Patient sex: F
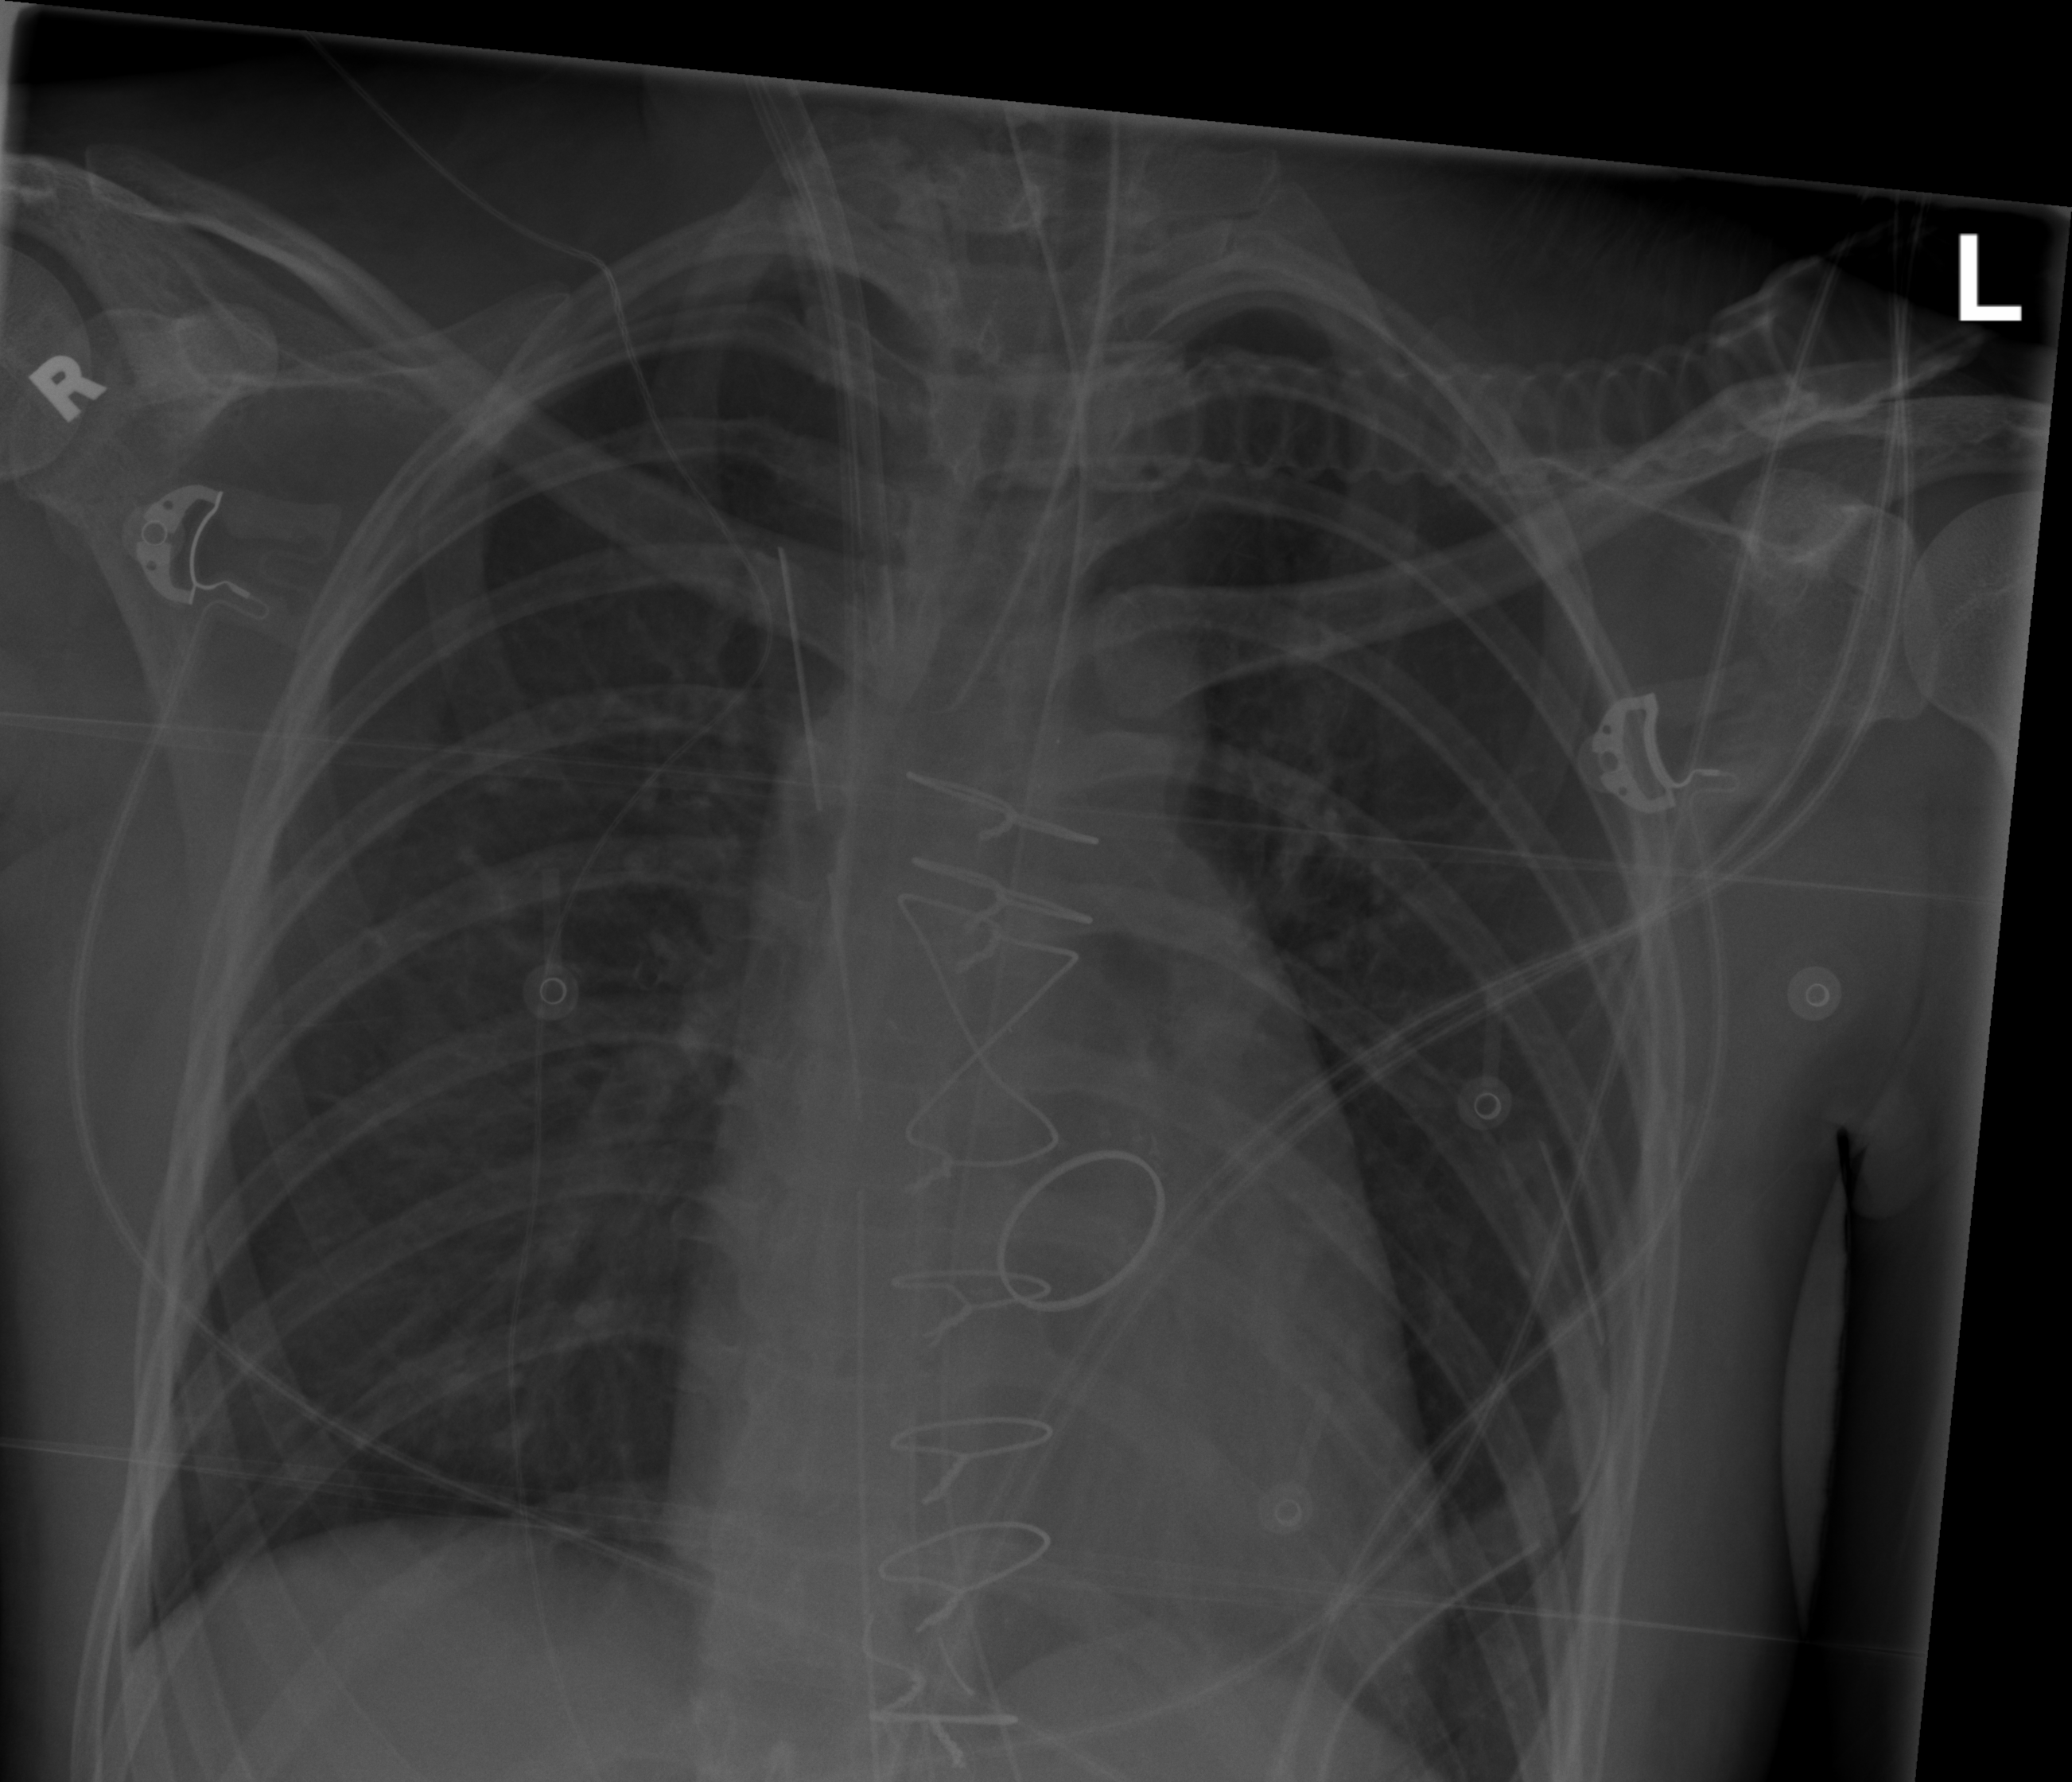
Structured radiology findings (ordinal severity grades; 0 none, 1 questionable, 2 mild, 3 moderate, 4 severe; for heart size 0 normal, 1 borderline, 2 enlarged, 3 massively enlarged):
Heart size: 1
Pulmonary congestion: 0
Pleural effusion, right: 0
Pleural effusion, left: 0
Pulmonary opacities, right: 0
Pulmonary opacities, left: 0
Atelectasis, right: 0
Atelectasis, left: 0